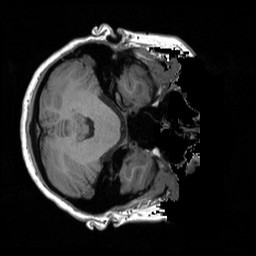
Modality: T1w
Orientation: axial
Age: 26
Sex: female
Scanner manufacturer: siemens
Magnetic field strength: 3 T
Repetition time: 1.9 s
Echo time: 0.00232 s